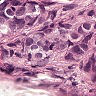
Metastatic tissue present: yes